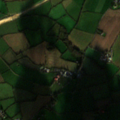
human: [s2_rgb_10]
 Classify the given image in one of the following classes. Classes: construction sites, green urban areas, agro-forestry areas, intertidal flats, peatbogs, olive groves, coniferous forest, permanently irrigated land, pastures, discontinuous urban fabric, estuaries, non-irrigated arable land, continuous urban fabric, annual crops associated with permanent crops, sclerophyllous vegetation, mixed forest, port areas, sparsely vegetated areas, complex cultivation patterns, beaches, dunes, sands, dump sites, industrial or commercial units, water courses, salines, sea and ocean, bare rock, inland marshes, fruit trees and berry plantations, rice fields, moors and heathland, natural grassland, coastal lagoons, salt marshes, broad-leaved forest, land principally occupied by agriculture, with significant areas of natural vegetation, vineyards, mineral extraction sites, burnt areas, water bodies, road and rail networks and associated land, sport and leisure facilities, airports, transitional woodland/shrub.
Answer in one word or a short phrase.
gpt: construction sites, non-irrigated arable land, pastures